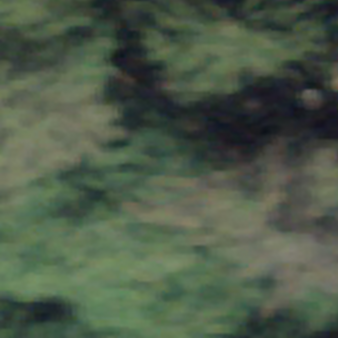
Label: other